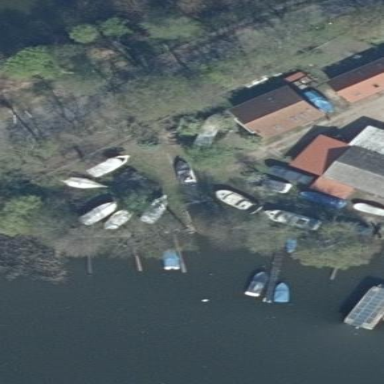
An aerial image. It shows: Marina with boat storage facilities.